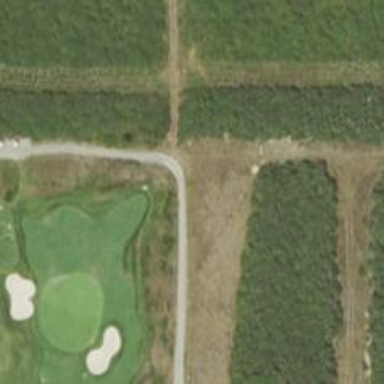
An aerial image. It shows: Path for both road and golf.